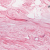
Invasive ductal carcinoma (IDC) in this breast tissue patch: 0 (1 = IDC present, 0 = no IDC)